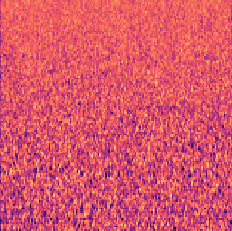
Sound class: Helicopter